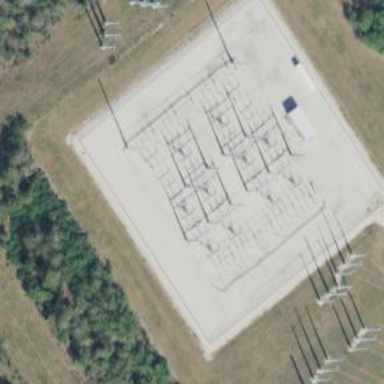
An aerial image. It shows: Switch used for power control.